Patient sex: M
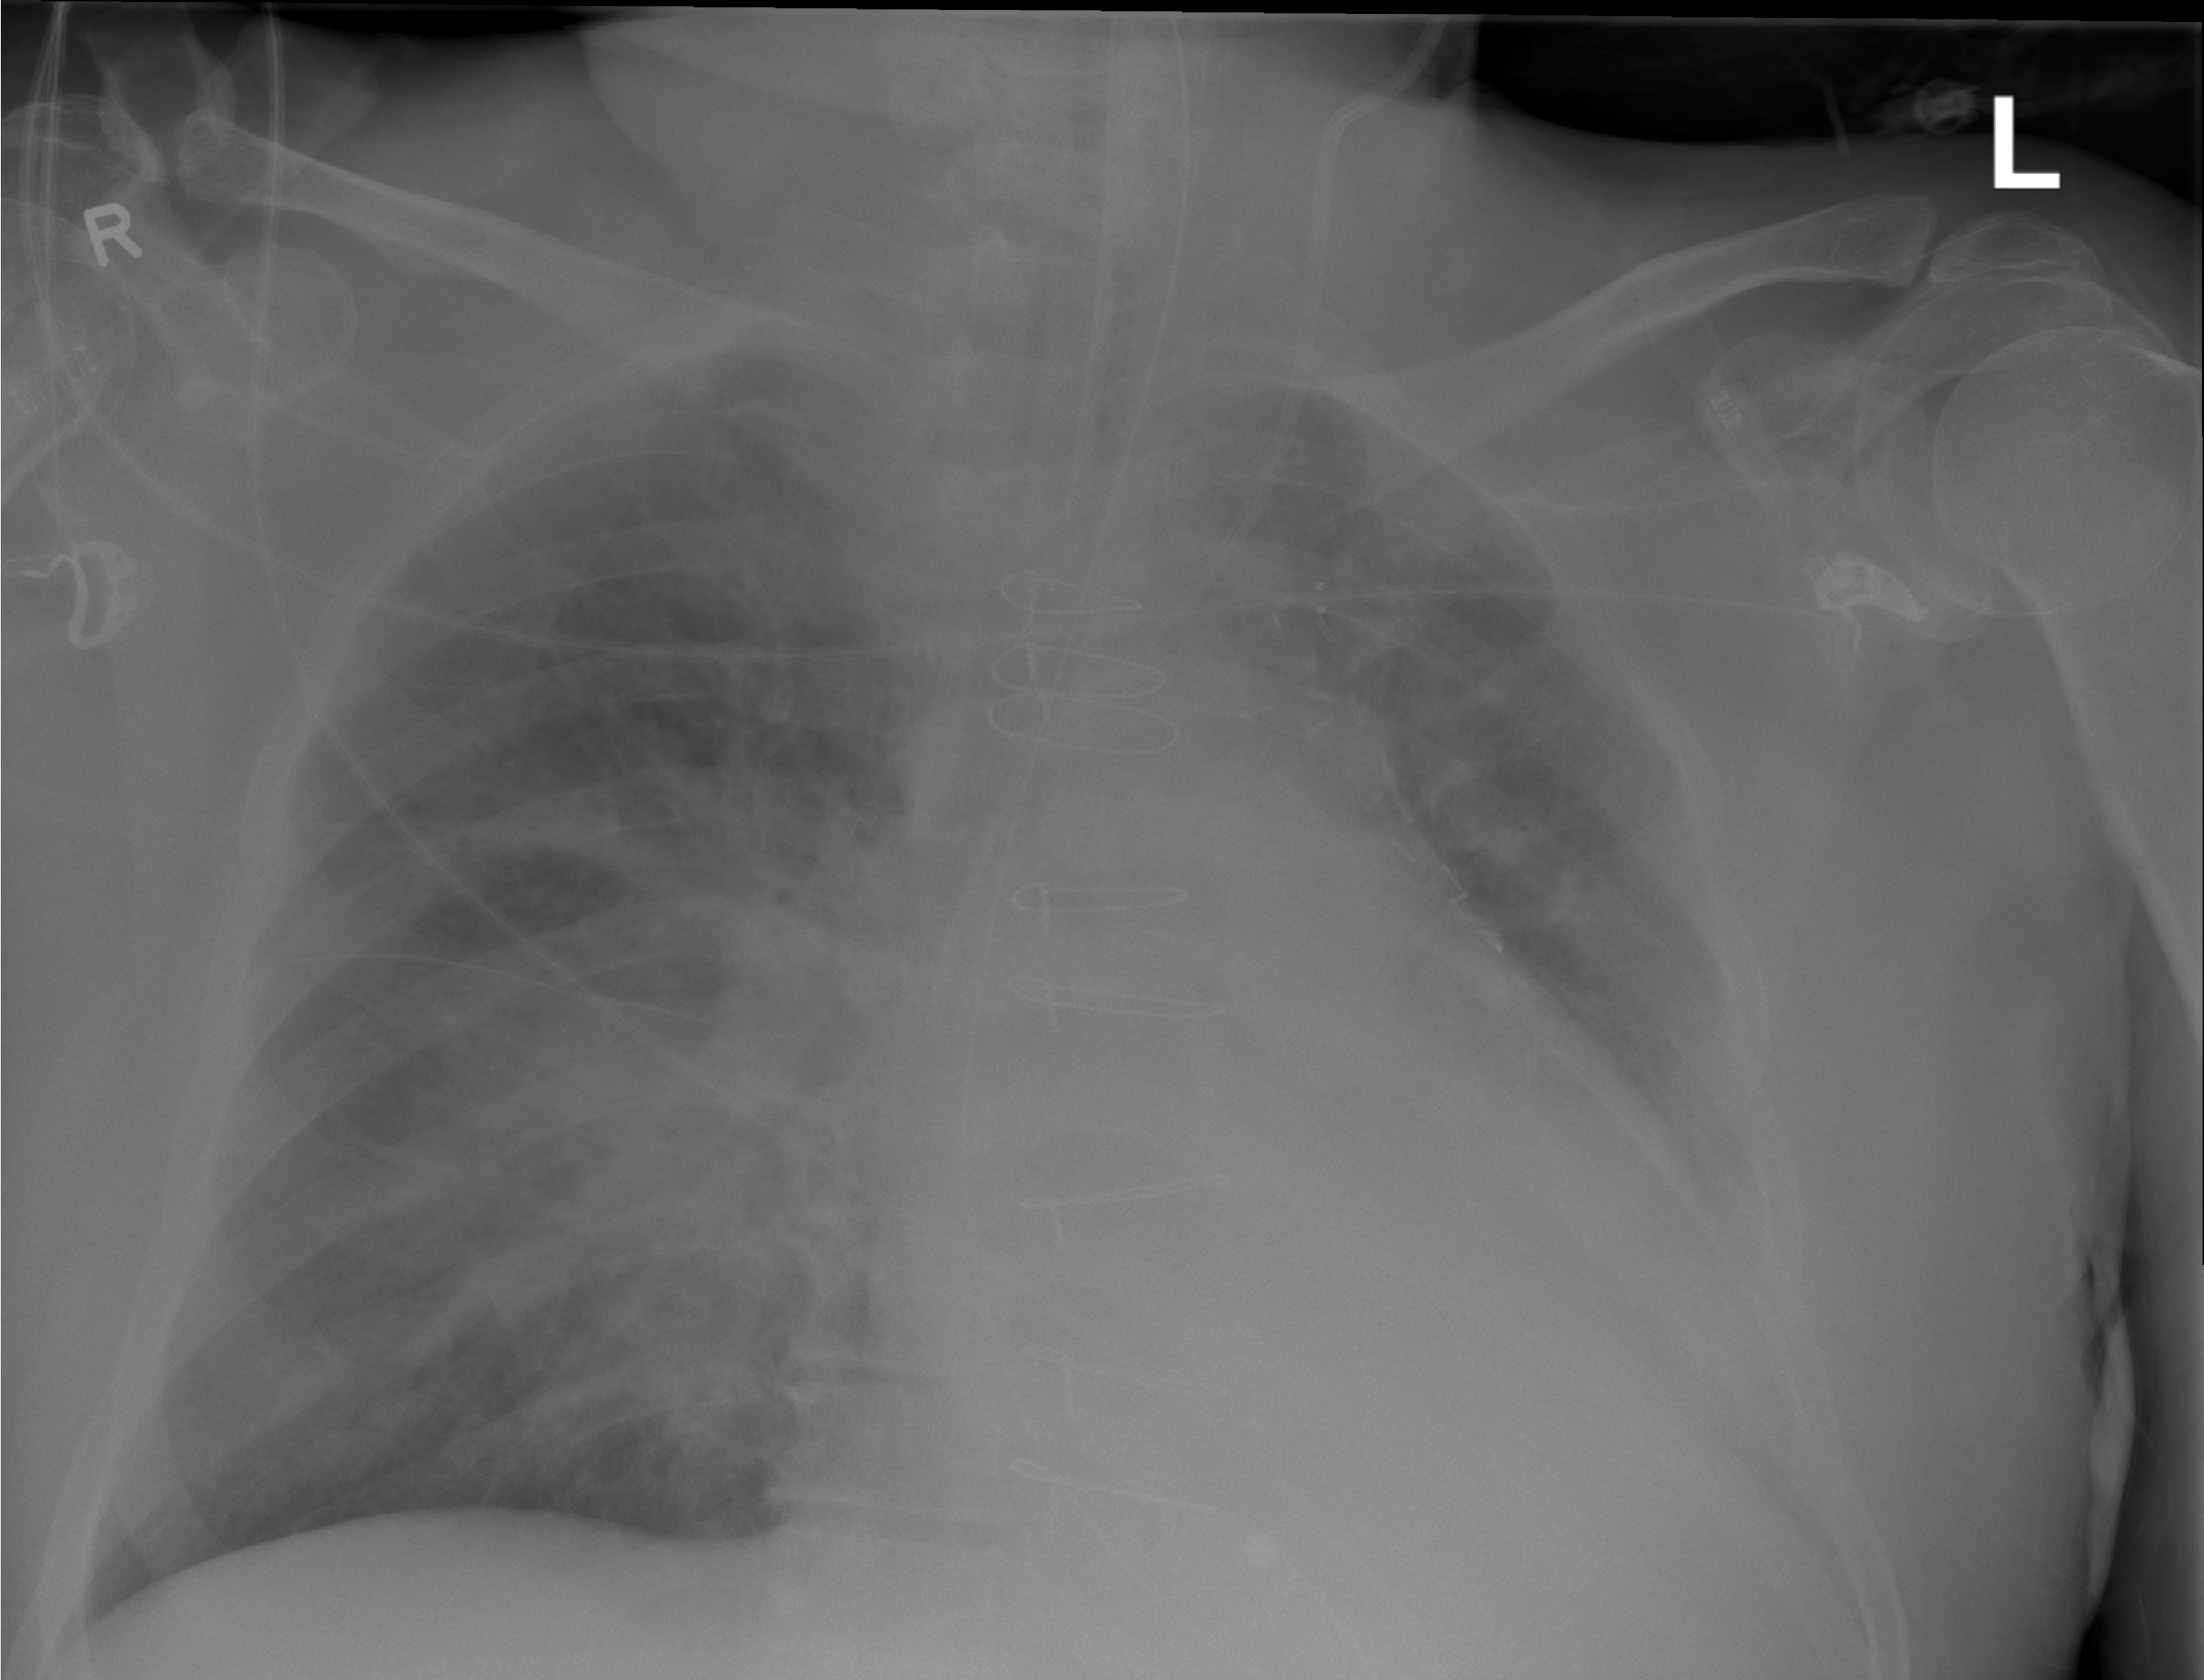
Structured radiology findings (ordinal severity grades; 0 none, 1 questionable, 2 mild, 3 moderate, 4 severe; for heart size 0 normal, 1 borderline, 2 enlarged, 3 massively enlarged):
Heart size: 2
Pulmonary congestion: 2
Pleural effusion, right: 0
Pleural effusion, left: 2
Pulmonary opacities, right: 3
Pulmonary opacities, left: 0
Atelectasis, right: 0
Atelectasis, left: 2